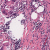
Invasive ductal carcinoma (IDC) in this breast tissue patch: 0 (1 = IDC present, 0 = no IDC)